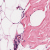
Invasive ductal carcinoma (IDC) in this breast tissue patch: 0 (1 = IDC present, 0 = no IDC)